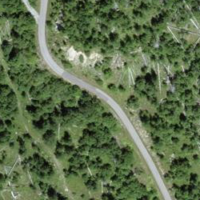
EUNIS habitat code: 43
Species observed at this site:
Eliomys quercinus
Psophus stridulus
Euthystira brachyptera